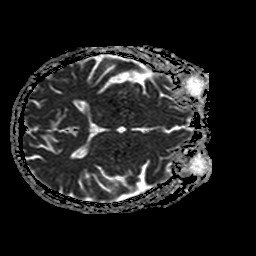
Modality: ADC
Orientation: axial
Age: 70
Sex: female
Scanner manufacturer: philips
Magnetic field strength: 1.5 T
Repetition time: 3.684 s
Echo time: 0.09411 s